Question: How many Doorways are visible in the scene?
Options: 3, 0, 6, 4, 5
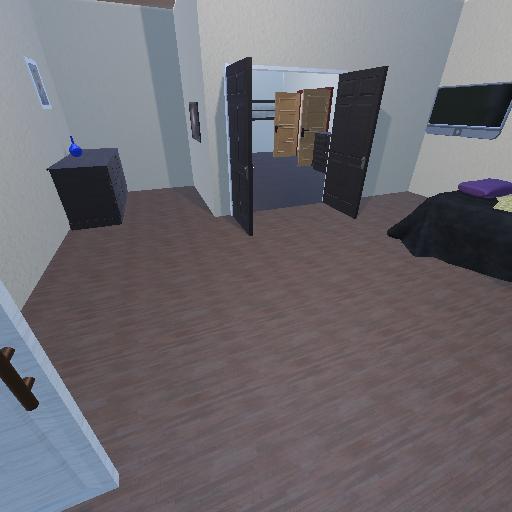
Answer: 3